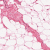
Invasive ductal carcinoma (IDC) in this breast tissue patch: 0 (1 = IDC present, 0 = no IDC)